Question: I was playing with node.js and I came into a problem, that I cannot solve in any way. On the server side I have some objects, that provide public interface for managing them. But the problem is that in this interface I have functions, that are not accesible when returned to frontend. Anyone knows what am I doing wrong or why is that a feature and not a bug ?
Sample test code on server side:
'''
socket.on('F-test', function(){
var o1 = {
A: 5
};
var o2 = function(){
this.A = function(){
return 5;
}
};
var o3 = function(){
var A = function(){
return 5;
}
return {
'A': A
}
};
var o4 = function(){
var that = this;
that.A = function(){
return 5;
}
return that;
};
var o5 = {
A: function(){
return 5;
}
};
socket.emit('B-test', {o1: o1, o2: new o2(), o3: new o3(), o4: new o4(), o5: o5});
});
'''
And in the console I get :

Hosting is provided by no.de (Joyent);
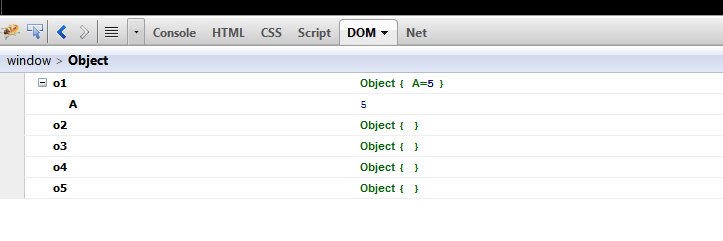
Answer: The problem is that Functions don't serialize. Only properties will serialize.